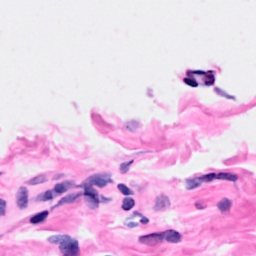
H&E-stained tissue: Breast